Question: For writing my own ogg-container-class (not using libogg), I try to understand the needed header format. According to the <URL>' on its beginning. Why doesn't it start on position 27 where the red '13' is placed? A '13' is a "device control 3" symbol that neither occurs in the Ogg spec, nor in the Opus spec.
EDIT: I found <URL> is the size of the following segment.

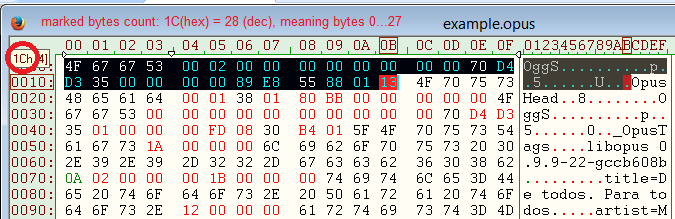
Answer: That appears to be a single byte giving the length of the following segment_table data. So there is 13(hex) bytes (16 decimal) bytes of segment_table data.